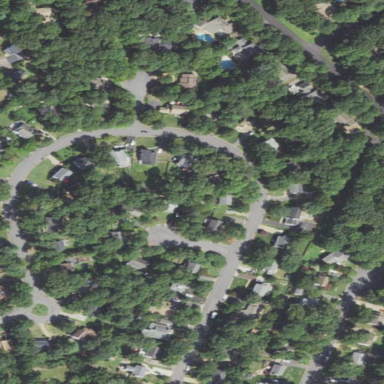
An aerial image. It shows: Residential area within neighborhood.